Question:
I have a picker loaded with an array of strings, I want to change means appending or editing strings by typing in the text field and save in that array and display that changes in that picker view.Thanks in advance.
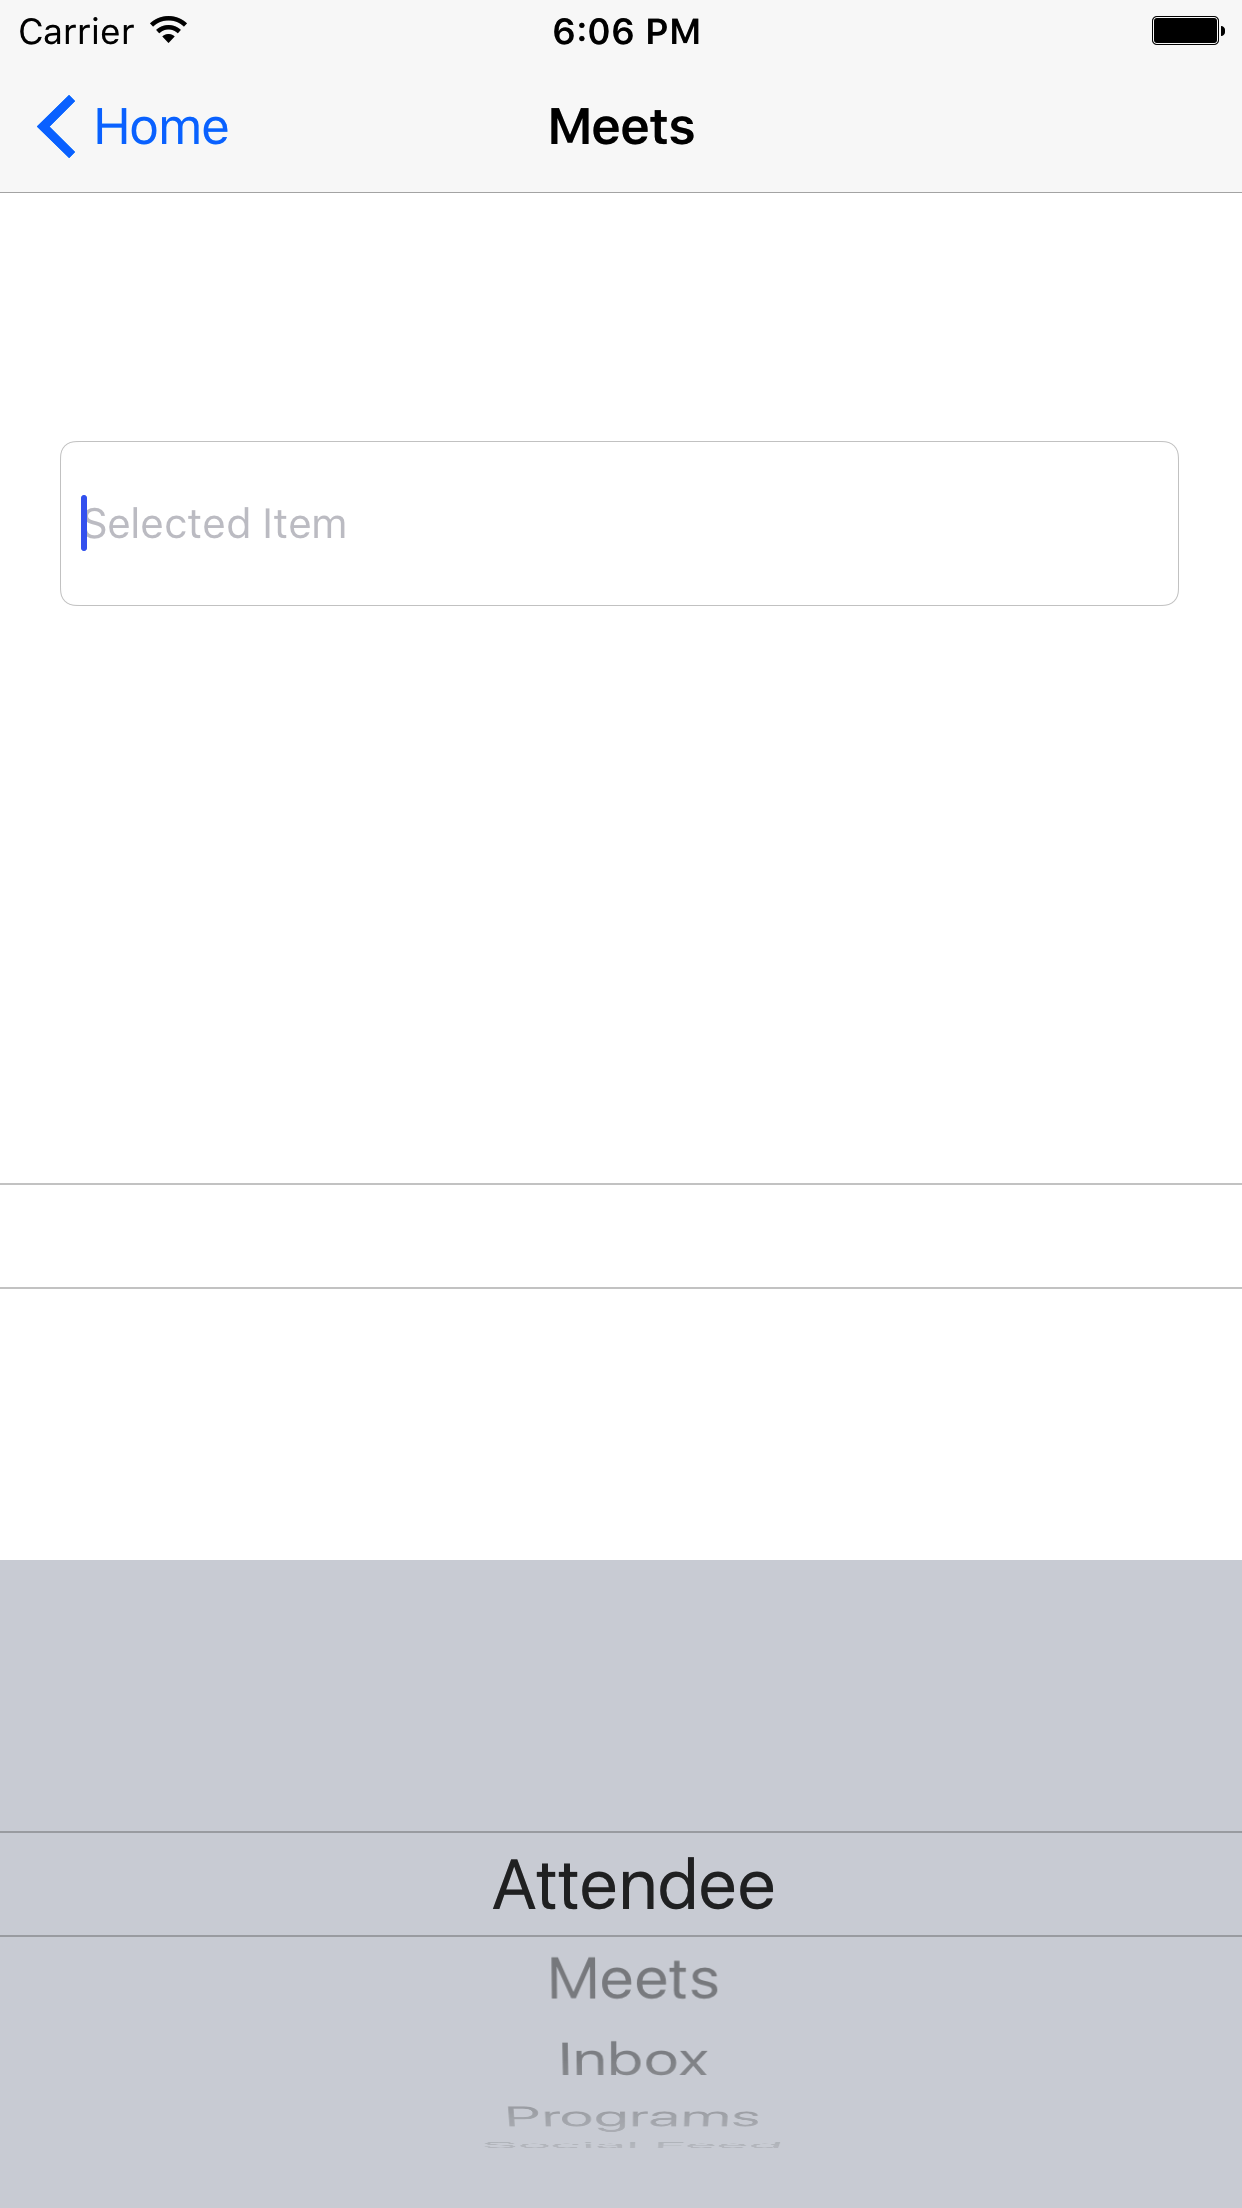
Answer: '''
extension ViewController: UITextFieldDelegate {
func textFieldDidEndEditing(_ textField: UITextField) {
addIntoArray(text: textField.text)
}
func addIntoArray(text: String?) {
guard let text = text, text.count > 0 else {
//for blannk or nil string
return
}
listArray.append(text)
//reload the picker
picker.reloadAllComponents() //picker is the instanc of your pickerView
}
}
'''
try this